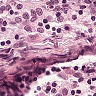
Metastatic tissue present: no